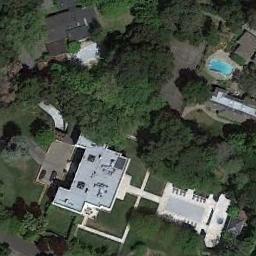
Label: residential